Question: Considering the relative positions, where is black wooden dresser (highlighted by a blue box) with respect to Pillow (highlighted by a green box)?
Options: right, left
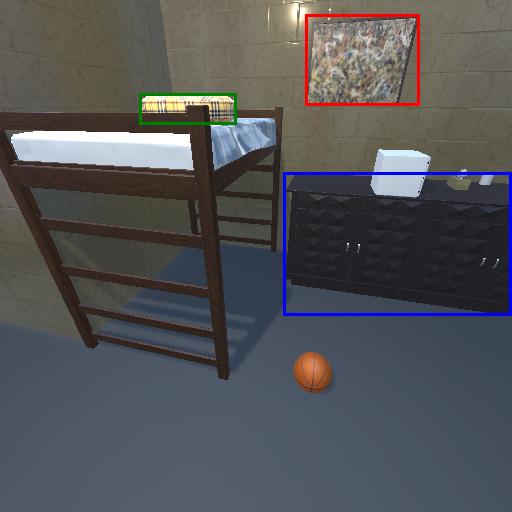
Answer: right